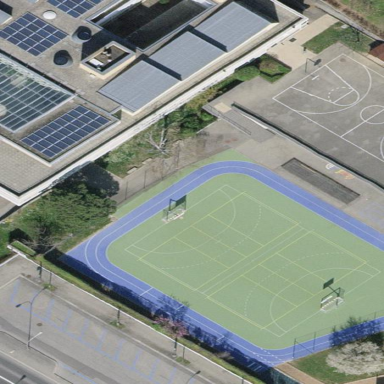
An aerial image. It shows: Multi-sport pitch on leisure land.